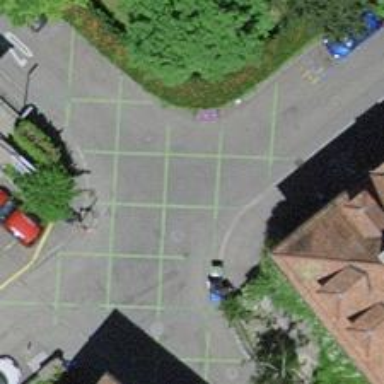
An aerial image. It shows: Asphalt road designated as living street.